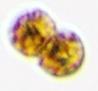
Label: Margalefidinium